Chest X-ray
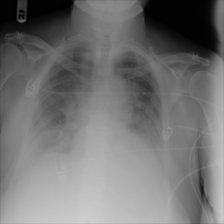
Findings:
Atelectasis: negative
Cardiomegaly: negative
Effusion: negative
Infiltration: positive
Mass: negative
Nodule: negative
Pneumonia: negative
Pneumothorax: negative
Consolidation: negative
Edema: negative
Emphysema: negative
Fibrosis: negative
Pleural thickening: negative
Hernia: negative